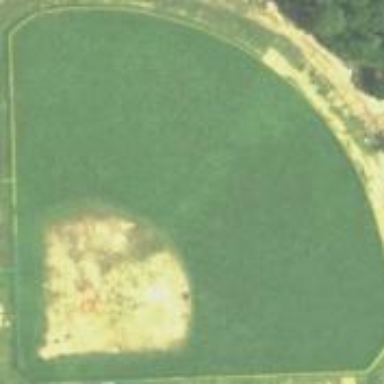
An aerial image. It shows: Baseball pitch for leisure and sports activities.